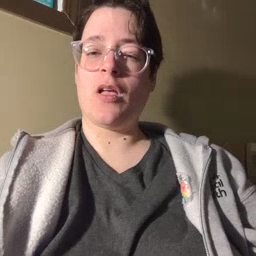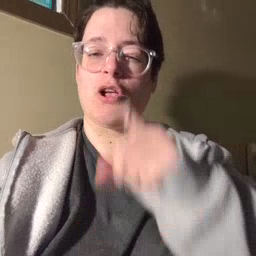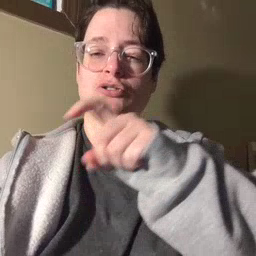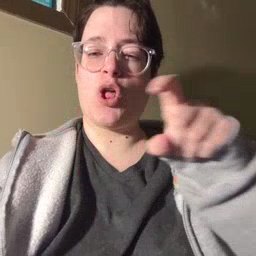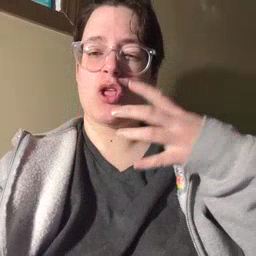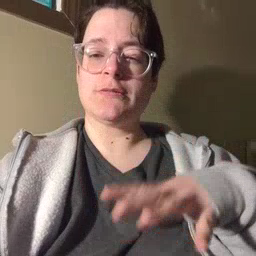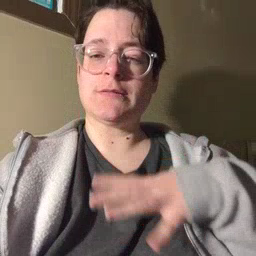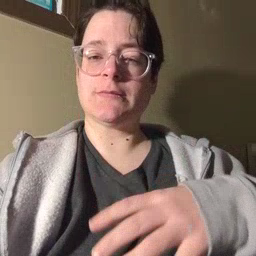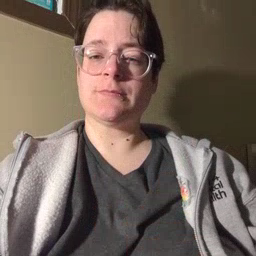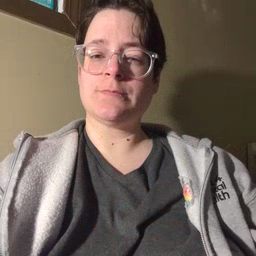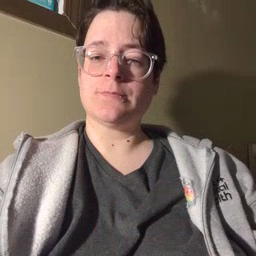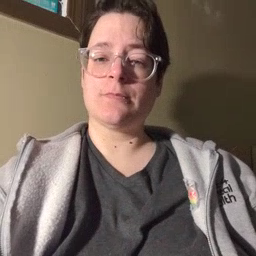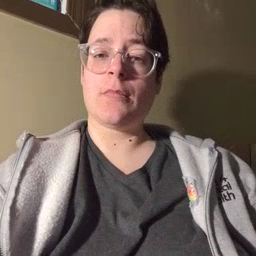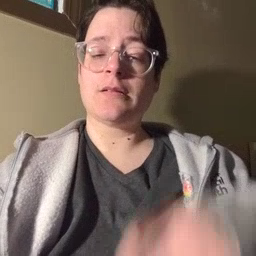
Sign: closet